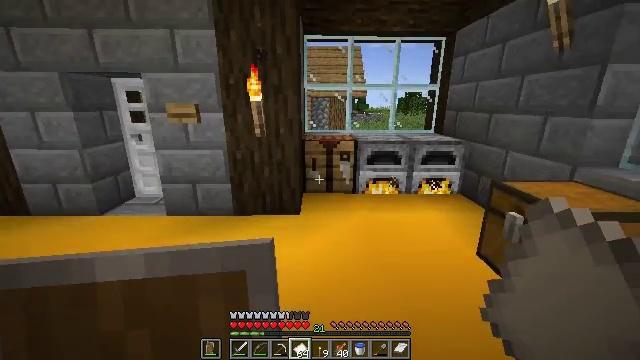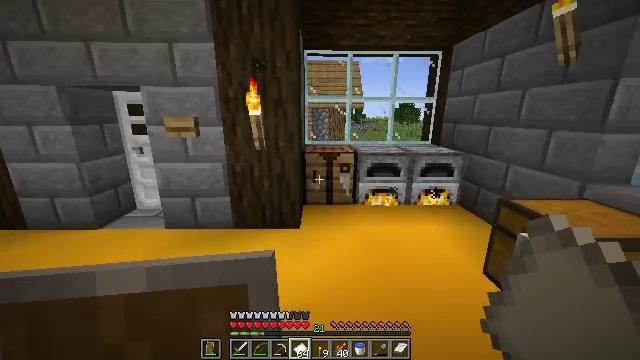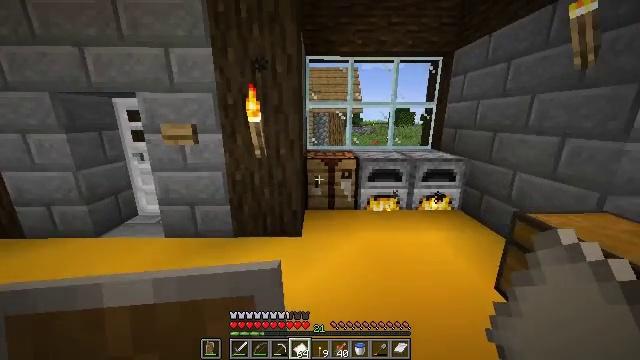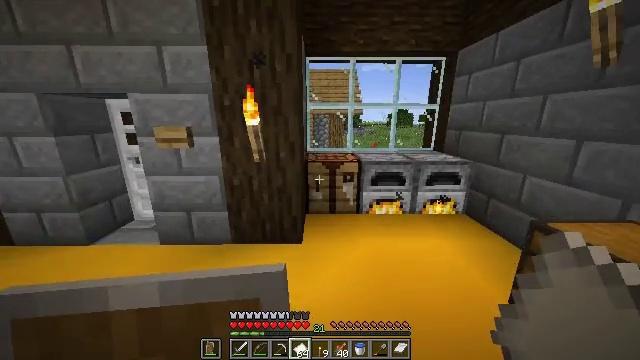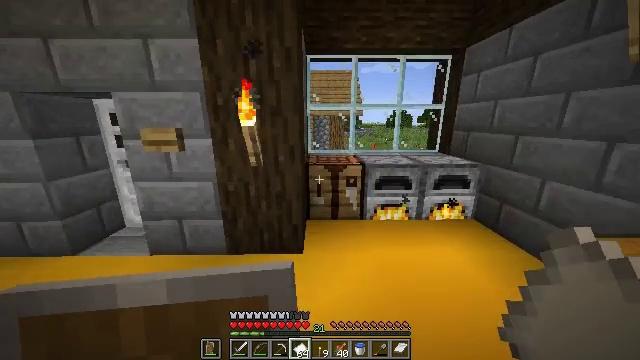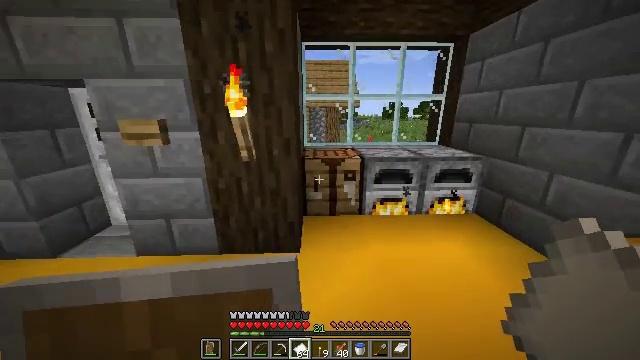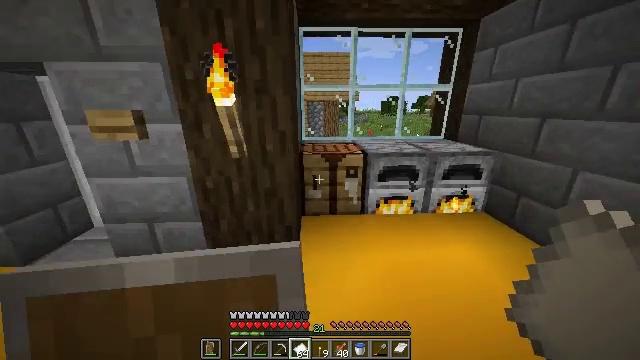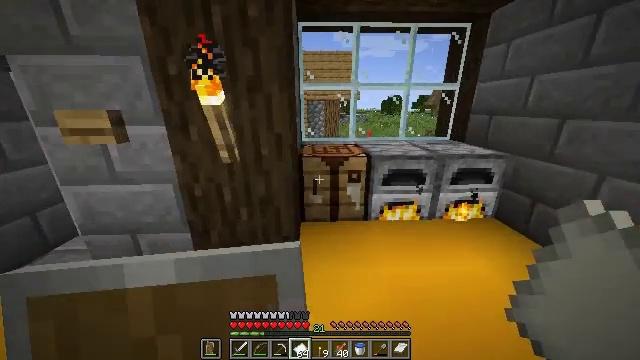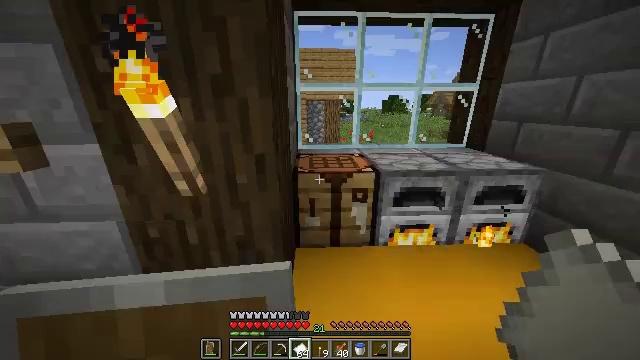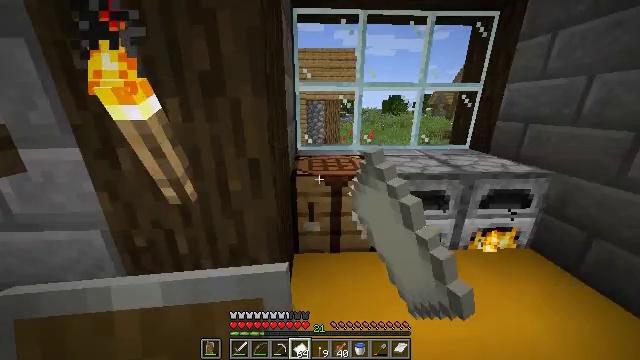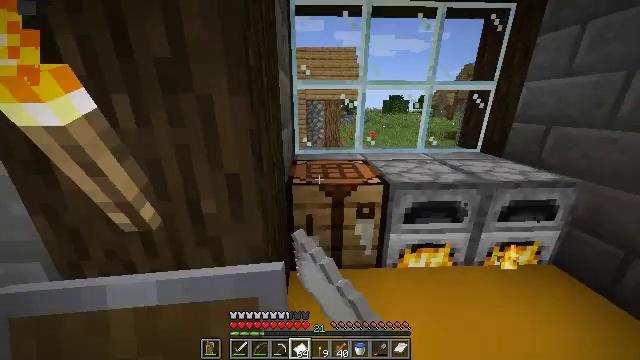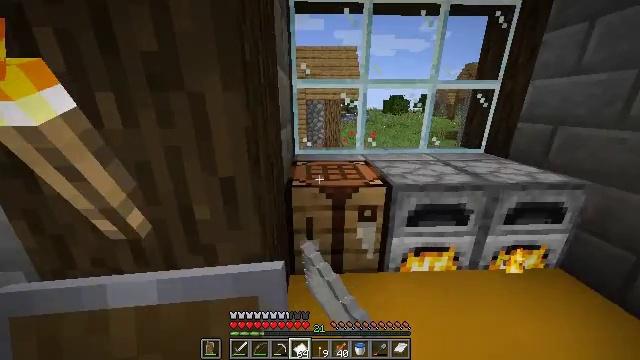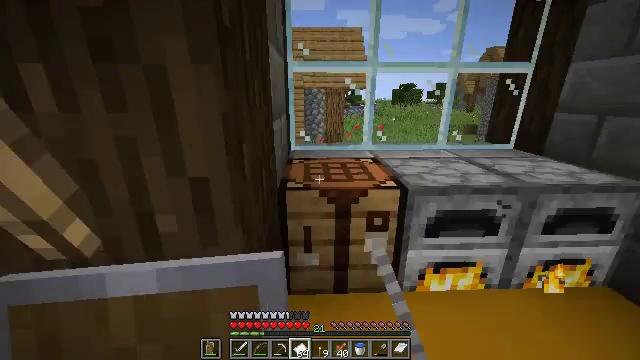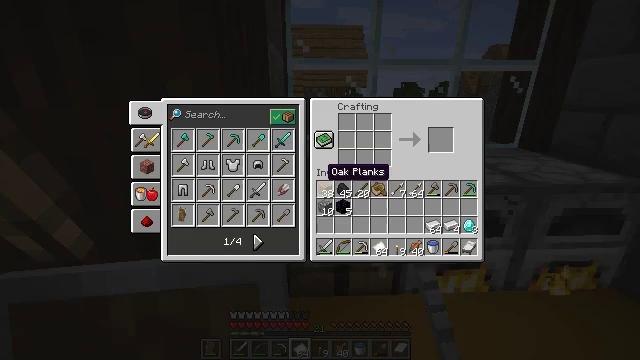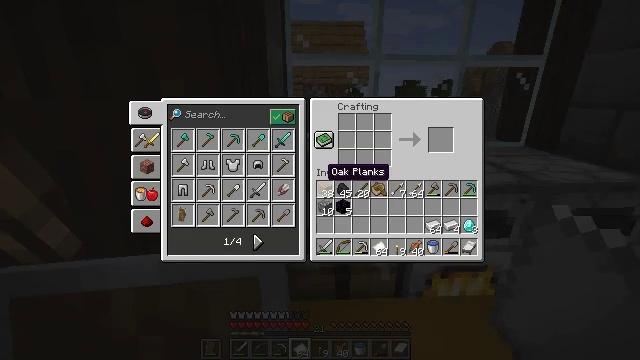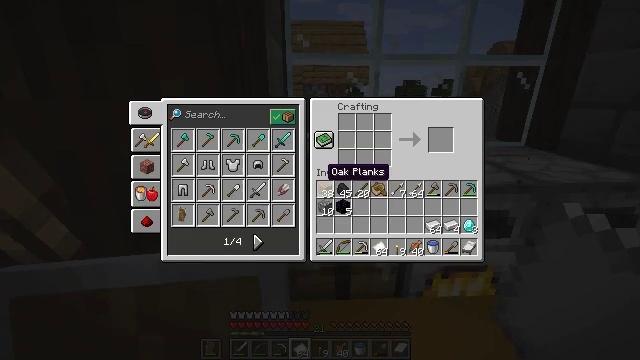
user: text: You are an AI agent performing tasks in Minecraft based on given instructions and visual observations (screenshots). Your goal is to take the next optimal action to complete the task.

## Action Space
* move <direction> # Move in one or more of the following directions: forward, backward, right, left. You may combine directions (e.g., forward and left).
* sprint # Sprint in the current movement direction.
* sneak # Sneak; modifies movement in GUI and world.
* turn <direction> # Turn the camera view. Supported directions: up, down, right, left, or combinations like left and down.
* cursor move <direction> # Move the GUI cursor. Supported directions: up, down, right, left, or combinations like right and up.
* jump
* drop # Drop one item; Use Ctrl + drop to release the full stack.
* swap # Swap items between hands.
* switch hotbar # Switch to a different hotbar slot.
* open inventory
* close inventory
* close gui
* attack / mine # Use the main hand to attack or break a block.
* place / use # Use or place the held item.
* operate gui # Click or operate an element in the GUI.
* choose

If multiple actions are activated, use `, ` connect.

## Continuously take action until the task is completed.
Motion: motion action
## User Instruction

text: Craft the iron block using nine iron ingots.
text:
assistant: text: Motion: move forward, sprint, turn up
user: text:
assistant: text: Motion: move forward, sprint
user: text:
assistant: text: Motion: move forward
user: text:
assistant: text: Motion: move forward
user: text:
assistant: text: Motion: move forward, turn right and down
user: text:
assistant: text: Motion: move forward, turn down
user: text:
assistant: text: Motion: move forward
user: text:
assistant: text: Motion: move forward, use / place
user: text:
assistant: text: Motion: move forward, use / place
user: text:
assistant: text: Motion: no_op
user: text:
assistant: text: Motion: no_op
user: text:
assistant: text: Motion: no_op
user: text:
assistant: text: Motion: open gui
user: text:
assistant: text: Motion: no_op
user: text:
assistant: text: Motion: no_op
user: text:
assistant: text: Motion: no_op
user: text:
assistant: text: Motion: cursor move left
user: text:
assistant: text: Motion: sneak, cursor move left
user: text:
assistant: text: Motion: sneak, cursor move left
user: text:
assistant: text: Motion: sneak, cursor move left
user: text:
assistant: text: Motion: sneak
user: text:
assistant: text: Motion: sneak, cursor move left and up
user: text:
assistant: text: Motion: sneak
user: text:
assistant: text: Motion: sneak, operate gui
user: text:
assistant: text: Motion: sneak, operate gui
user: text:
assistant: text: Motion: sneak, cursor move right
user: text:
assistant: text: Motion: sneak, cursor move right
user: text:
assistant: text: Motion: sneak, cursor move right
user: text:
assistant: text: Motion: sneak
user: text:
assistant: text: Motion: sneak, cursor move left